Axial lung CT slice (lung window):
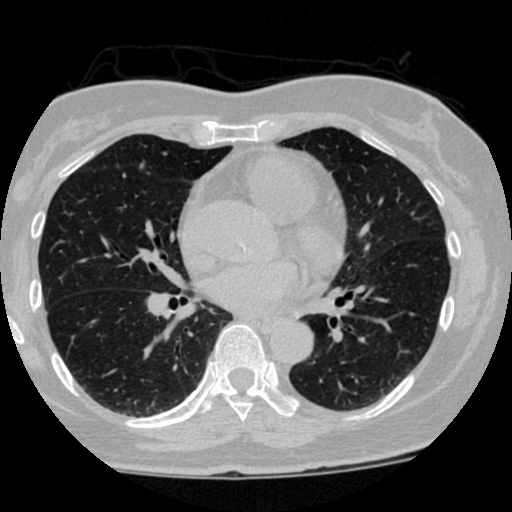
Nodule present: no